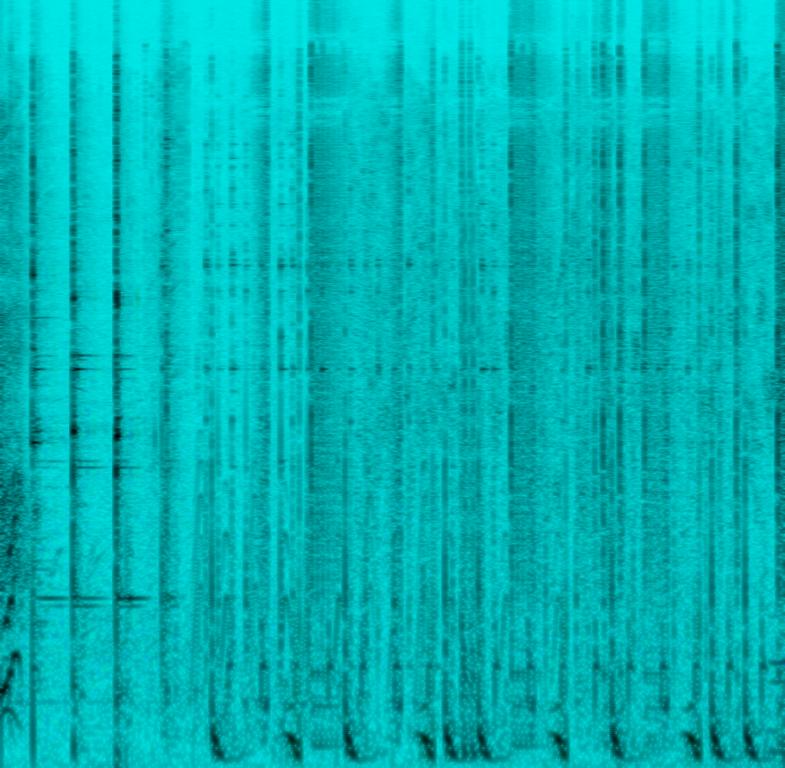
This is an excerpt from a cartoon that involves sound effects resembling an intro to a minimal techno song. There is a breathing sound coming from one of the characters. There is also a glass sound effect. There is an overarching sci-fi character to the sounds.